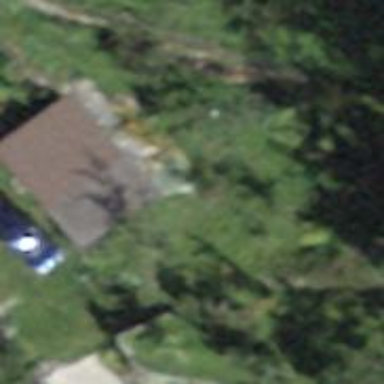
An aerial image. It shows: Cabin.